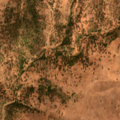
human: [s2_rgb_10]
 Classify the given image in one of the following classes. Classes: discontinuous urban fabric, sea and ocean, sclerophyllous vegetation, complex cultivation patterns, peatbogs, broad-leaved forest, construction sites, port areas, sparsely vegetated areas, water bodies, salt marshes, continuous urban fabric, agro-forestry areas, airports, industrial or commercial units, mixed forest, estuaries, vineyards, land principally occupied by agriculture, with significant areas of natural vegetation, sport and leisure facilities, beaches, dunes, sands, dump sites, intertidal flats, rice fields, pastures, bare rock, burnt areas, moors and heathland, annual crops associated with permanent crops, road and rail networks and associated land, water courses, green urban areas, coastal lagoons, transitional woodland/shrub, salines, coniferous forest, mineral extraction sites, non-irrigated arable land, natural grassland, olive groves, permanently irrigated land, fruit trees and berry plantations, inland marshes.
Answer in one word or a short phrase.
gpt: pastures, agro-forestry areas, broad-leaved forest